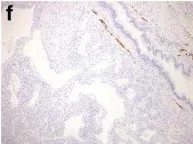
Histological examination of the specimen. Desmin at five-fold magnification.
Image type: pathology (immunostaining)